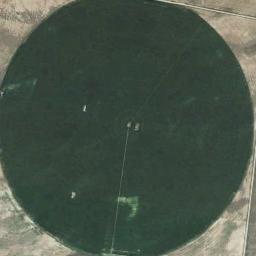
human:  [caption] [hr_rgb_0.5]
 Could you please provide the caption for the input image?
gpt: A dark green circular farmland is on the ground .

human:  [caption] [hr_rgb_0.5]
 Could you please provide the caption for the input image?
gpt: Circular fields vary in size .

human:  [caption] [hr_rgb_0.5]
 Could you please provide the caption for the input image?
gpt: A large circle of green farmland .

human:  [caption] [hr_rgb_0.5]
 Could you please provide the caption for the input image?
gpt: There is a deep green circle farmland .

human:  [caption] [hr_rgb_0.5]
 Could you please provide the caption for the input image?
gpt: There is a green circular farmland .